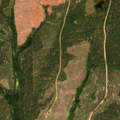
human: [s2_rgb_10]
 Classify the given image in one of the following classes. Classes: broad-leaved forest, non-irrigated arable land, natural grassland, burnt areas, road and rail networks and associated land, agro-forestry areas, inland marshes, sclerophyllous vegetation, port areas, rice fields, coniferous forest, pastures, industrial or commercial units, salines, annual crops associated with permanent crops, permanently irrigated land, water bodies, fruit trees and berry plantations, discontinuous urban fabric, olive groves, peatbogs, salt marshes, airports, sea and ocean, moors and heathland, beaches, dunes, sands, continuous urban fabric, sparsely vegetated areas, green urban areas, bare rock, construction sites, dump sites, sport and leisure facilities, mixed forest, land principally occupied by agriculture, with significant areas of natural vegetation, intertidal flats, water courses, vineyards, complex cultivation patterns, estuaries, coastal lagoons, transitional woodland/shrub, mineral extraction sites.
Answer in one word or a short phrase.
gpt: coniferous forest, transitional woodland/shrub